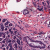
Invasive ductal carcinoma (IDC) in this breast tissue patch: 1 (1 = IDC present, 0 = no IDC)